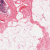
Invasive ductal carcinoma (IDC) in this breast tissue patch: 0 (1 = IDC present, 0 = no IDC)